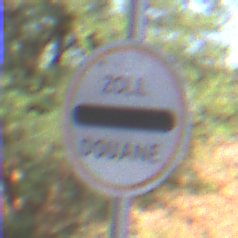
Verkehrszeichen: Zollstelle
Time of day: Midday
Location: Roofed (Underpass)
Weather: Clear
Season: NotSpecified
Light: Natural